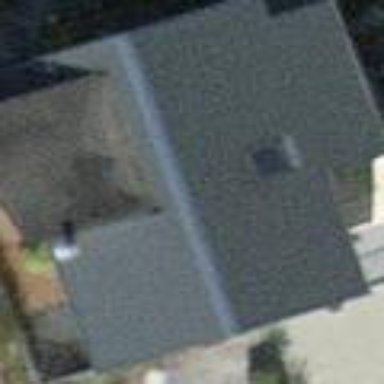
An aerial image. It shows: Simple house.